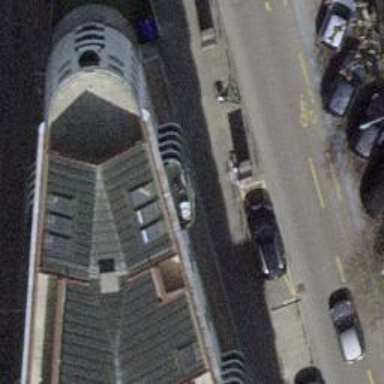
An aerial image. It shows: Recycling container for green waste found in recycling facility.